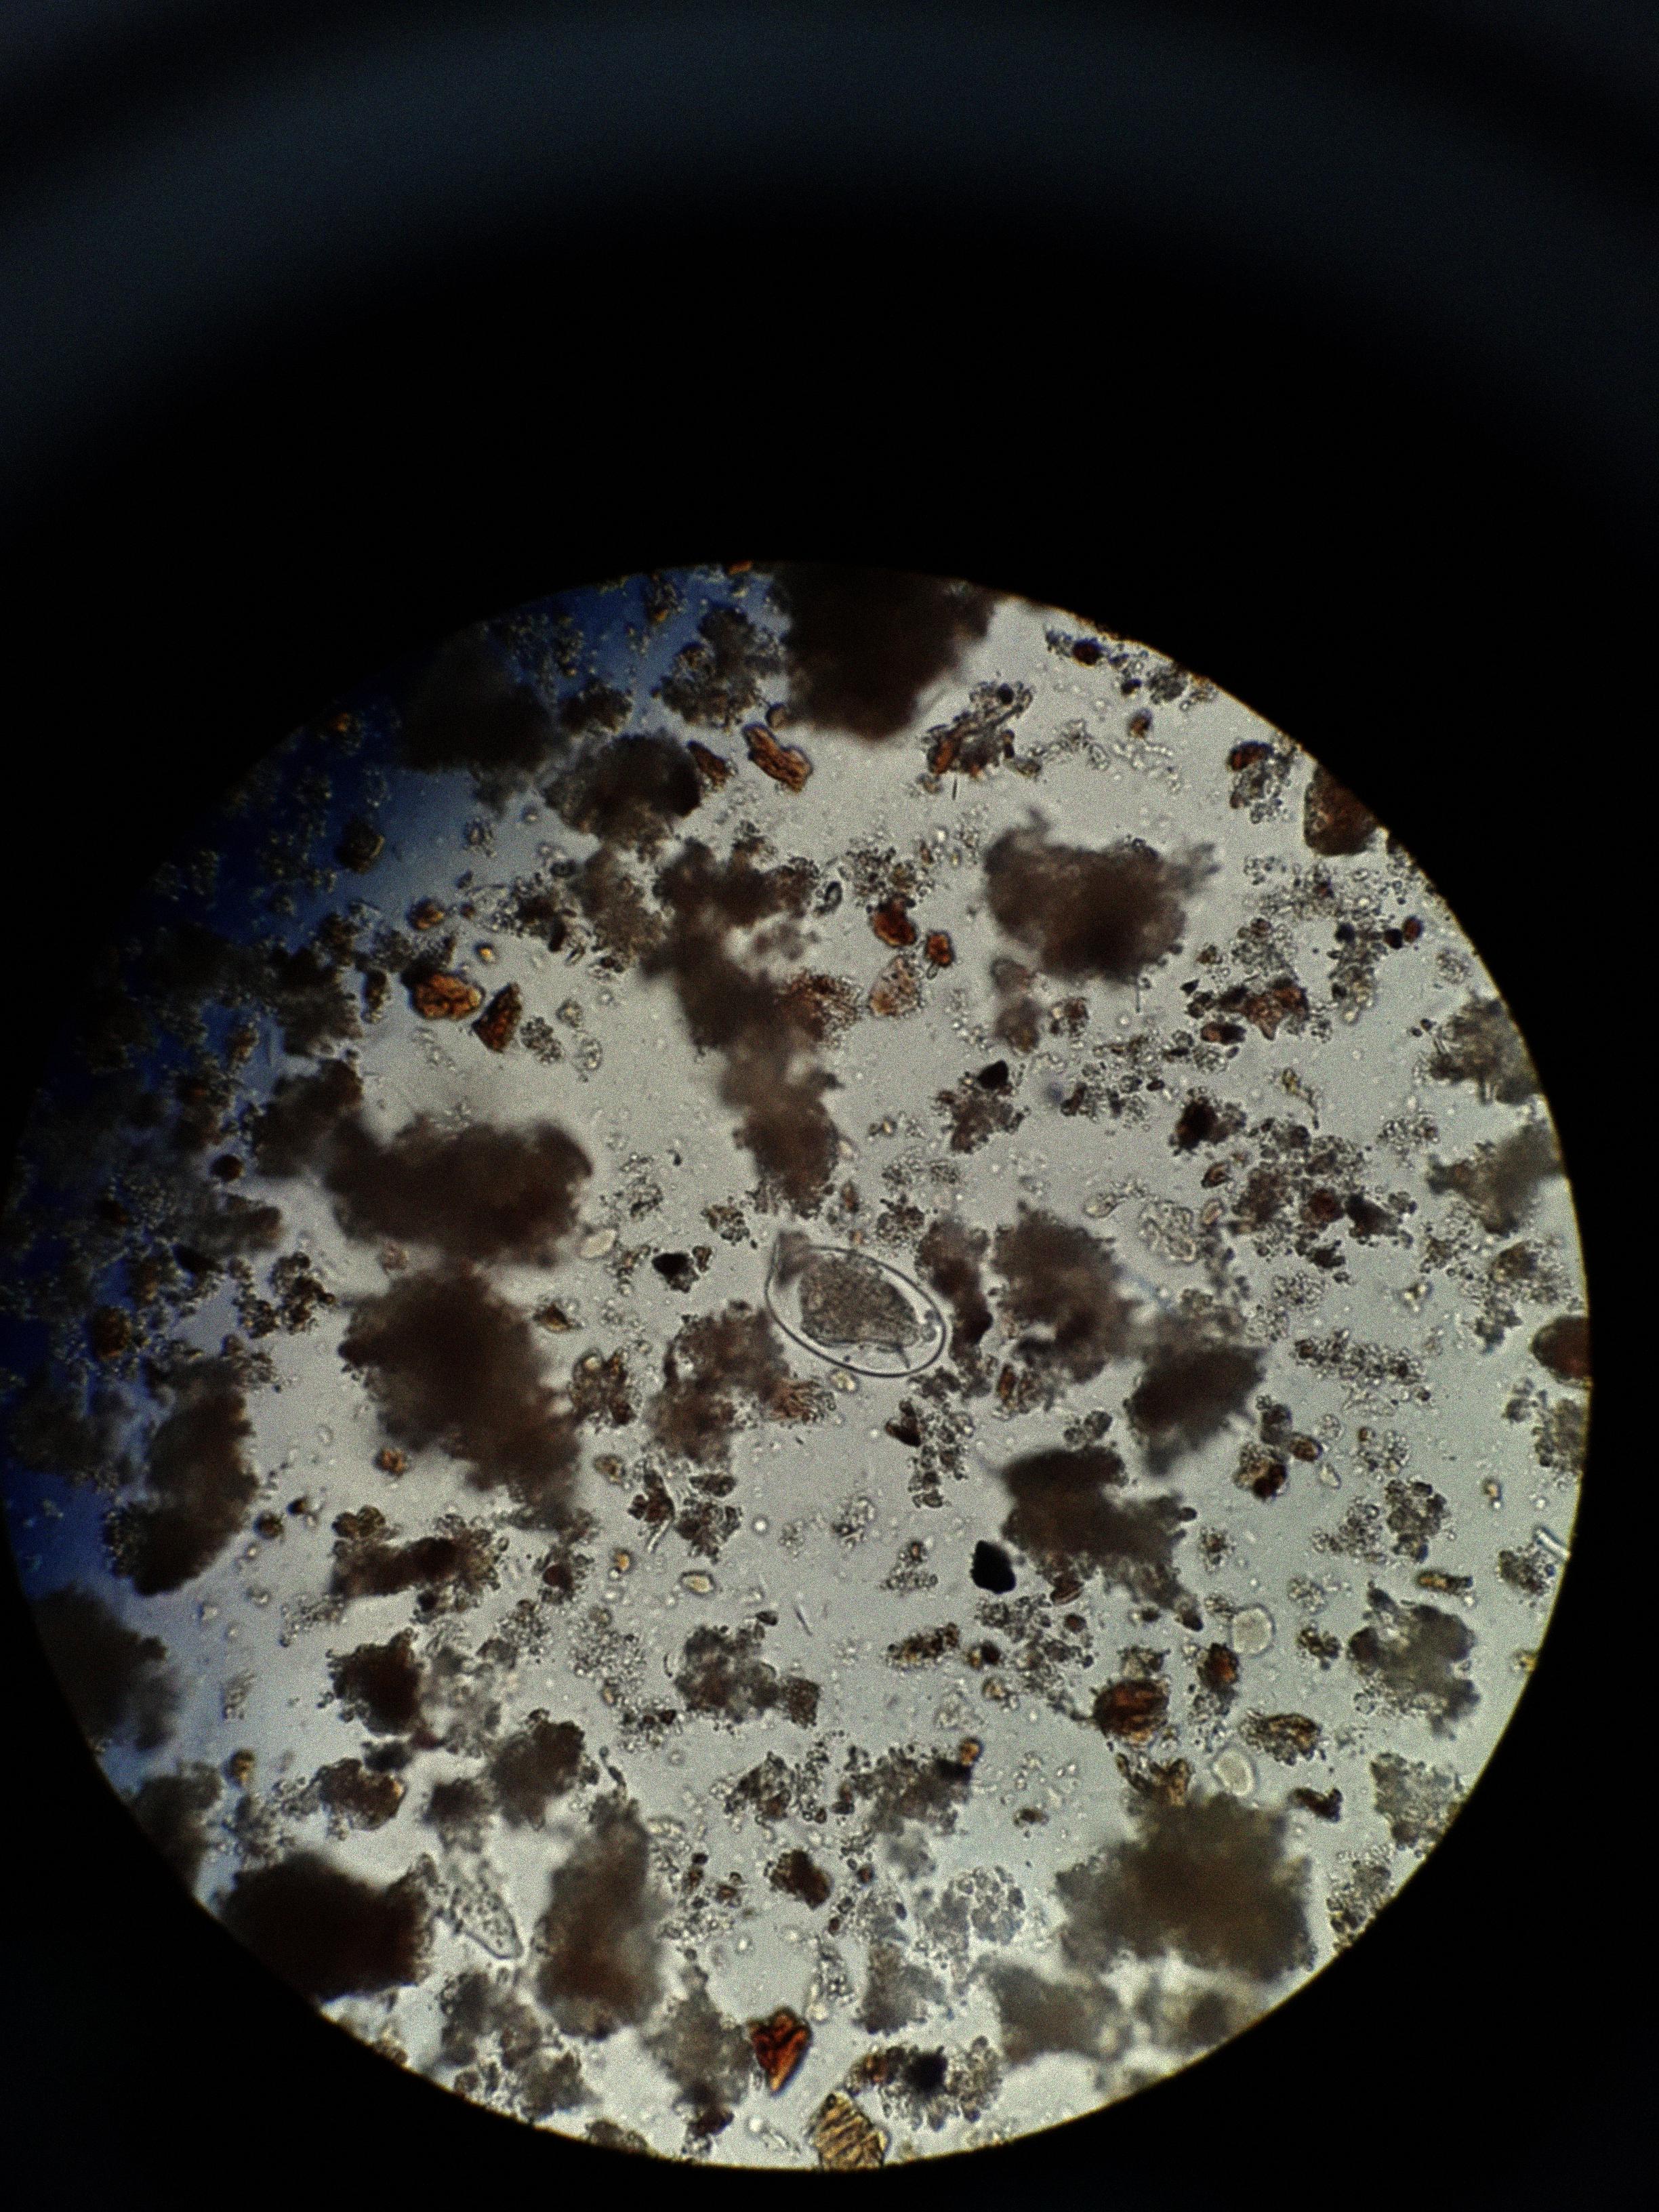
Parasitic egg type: Hookworm egg